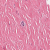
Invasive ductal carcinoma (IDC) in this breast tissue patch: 0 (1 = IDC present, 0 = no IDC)